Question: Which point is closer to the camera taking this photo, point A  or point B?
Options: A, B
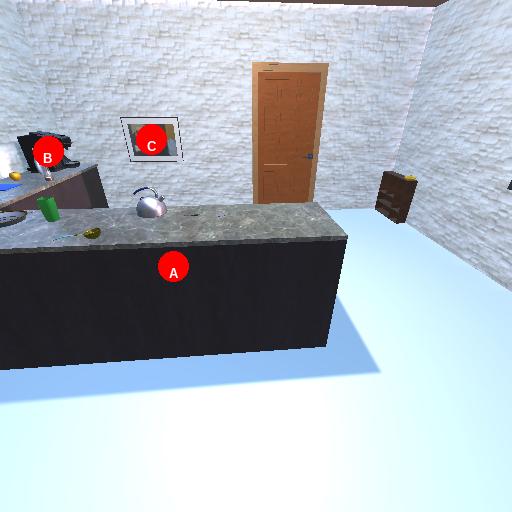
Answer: A